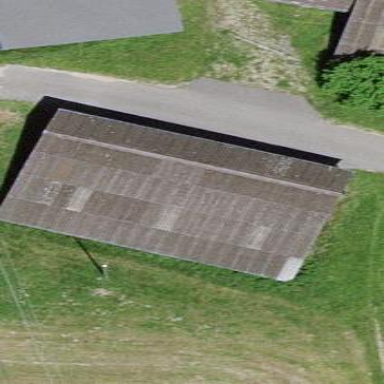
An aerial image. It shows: Shed.